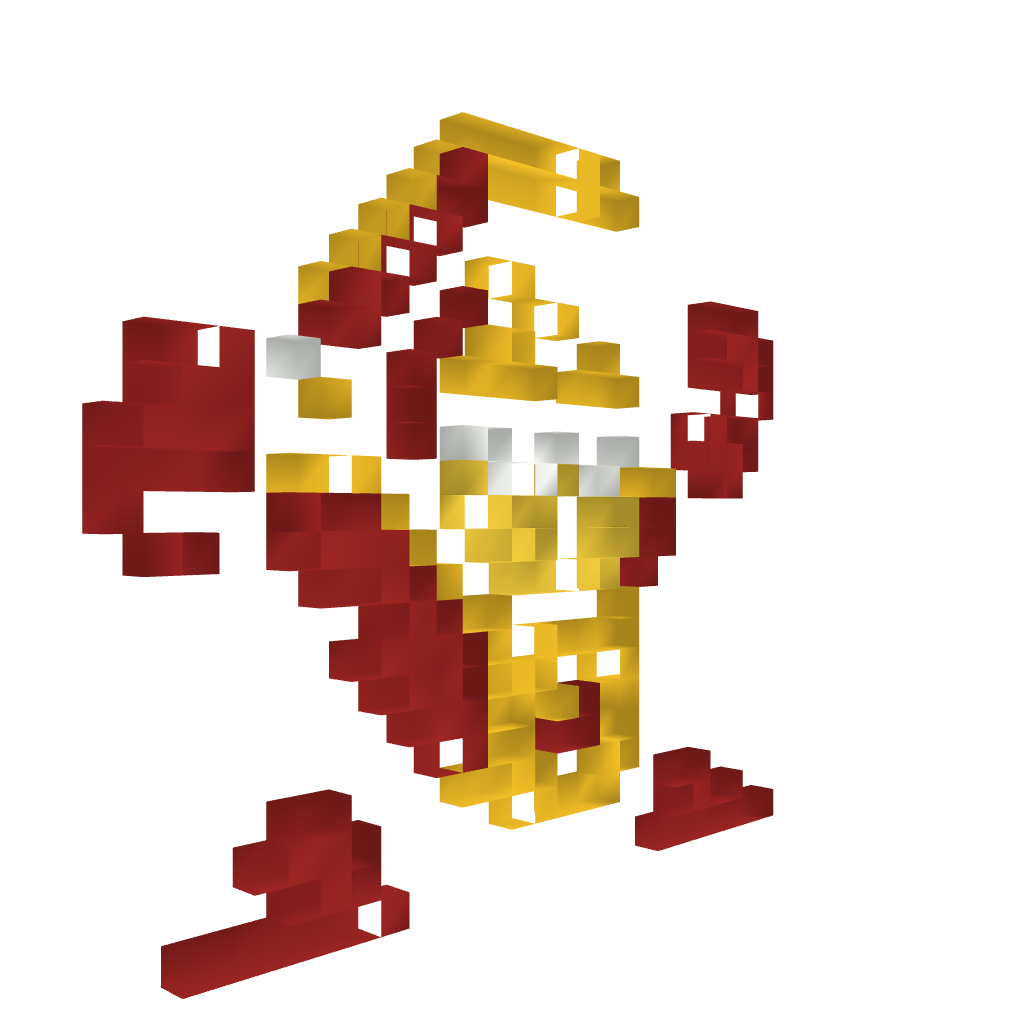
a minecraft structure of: Heatman (ErnieCIII)